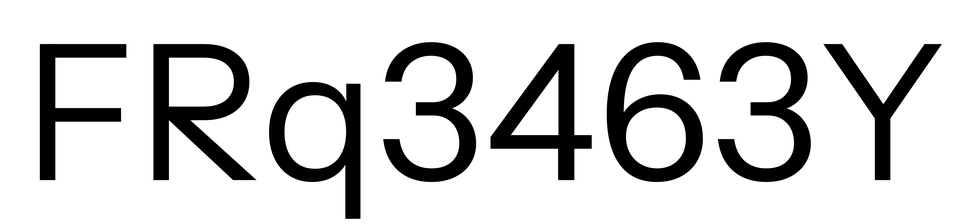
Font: InstrumentSans_Regular